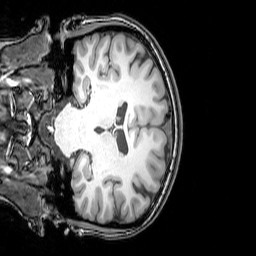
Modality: T1w
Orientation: coronal
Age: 21
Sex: female
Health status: healthy
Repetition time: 0.081 s
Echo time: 0.037 s